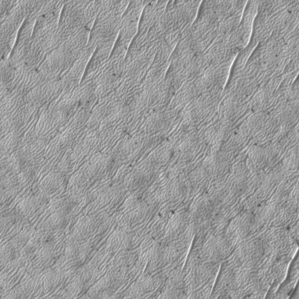
Label: frost